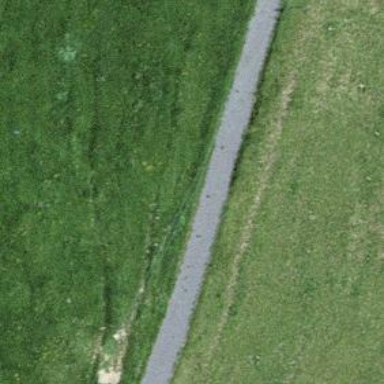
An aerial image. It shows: Gravel track road.